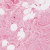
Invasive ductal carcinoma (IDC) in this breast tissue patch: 0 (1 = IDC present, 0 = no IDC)